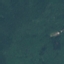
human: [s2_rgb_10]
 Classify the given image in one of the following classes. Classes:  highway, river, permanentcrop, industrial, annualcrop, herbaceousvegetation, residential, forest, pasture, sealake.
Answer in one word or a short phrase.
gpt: Forest